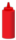
ketchup